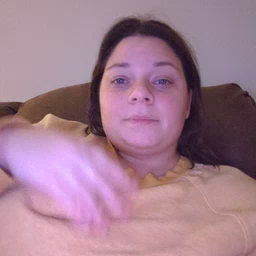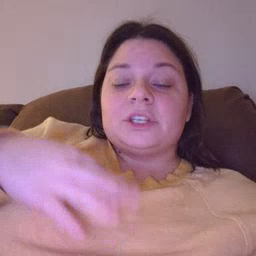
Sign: shirt